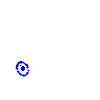
Particle: electron